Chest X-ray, PA view. Patient: 33 years old, sex M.
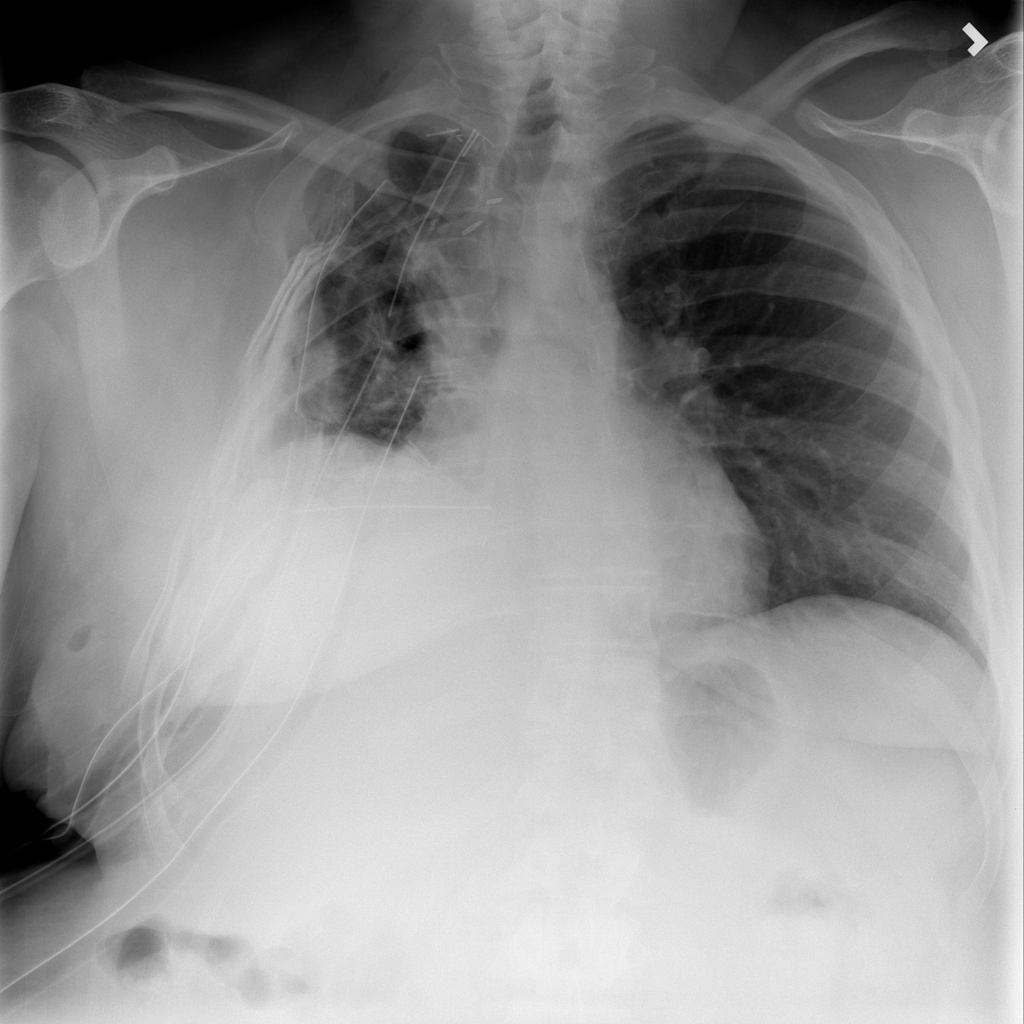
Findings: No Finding